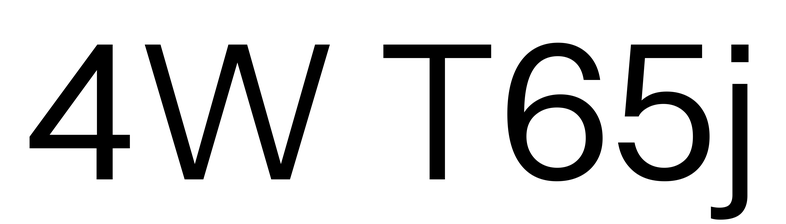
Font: InstrumentSans_Regular